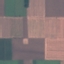
Land use / land cover class: AnnualCrop